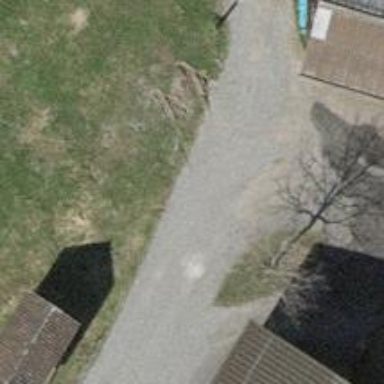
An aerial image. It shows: Compacted driveway serving as service road.